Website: home-depot
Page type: billing-address
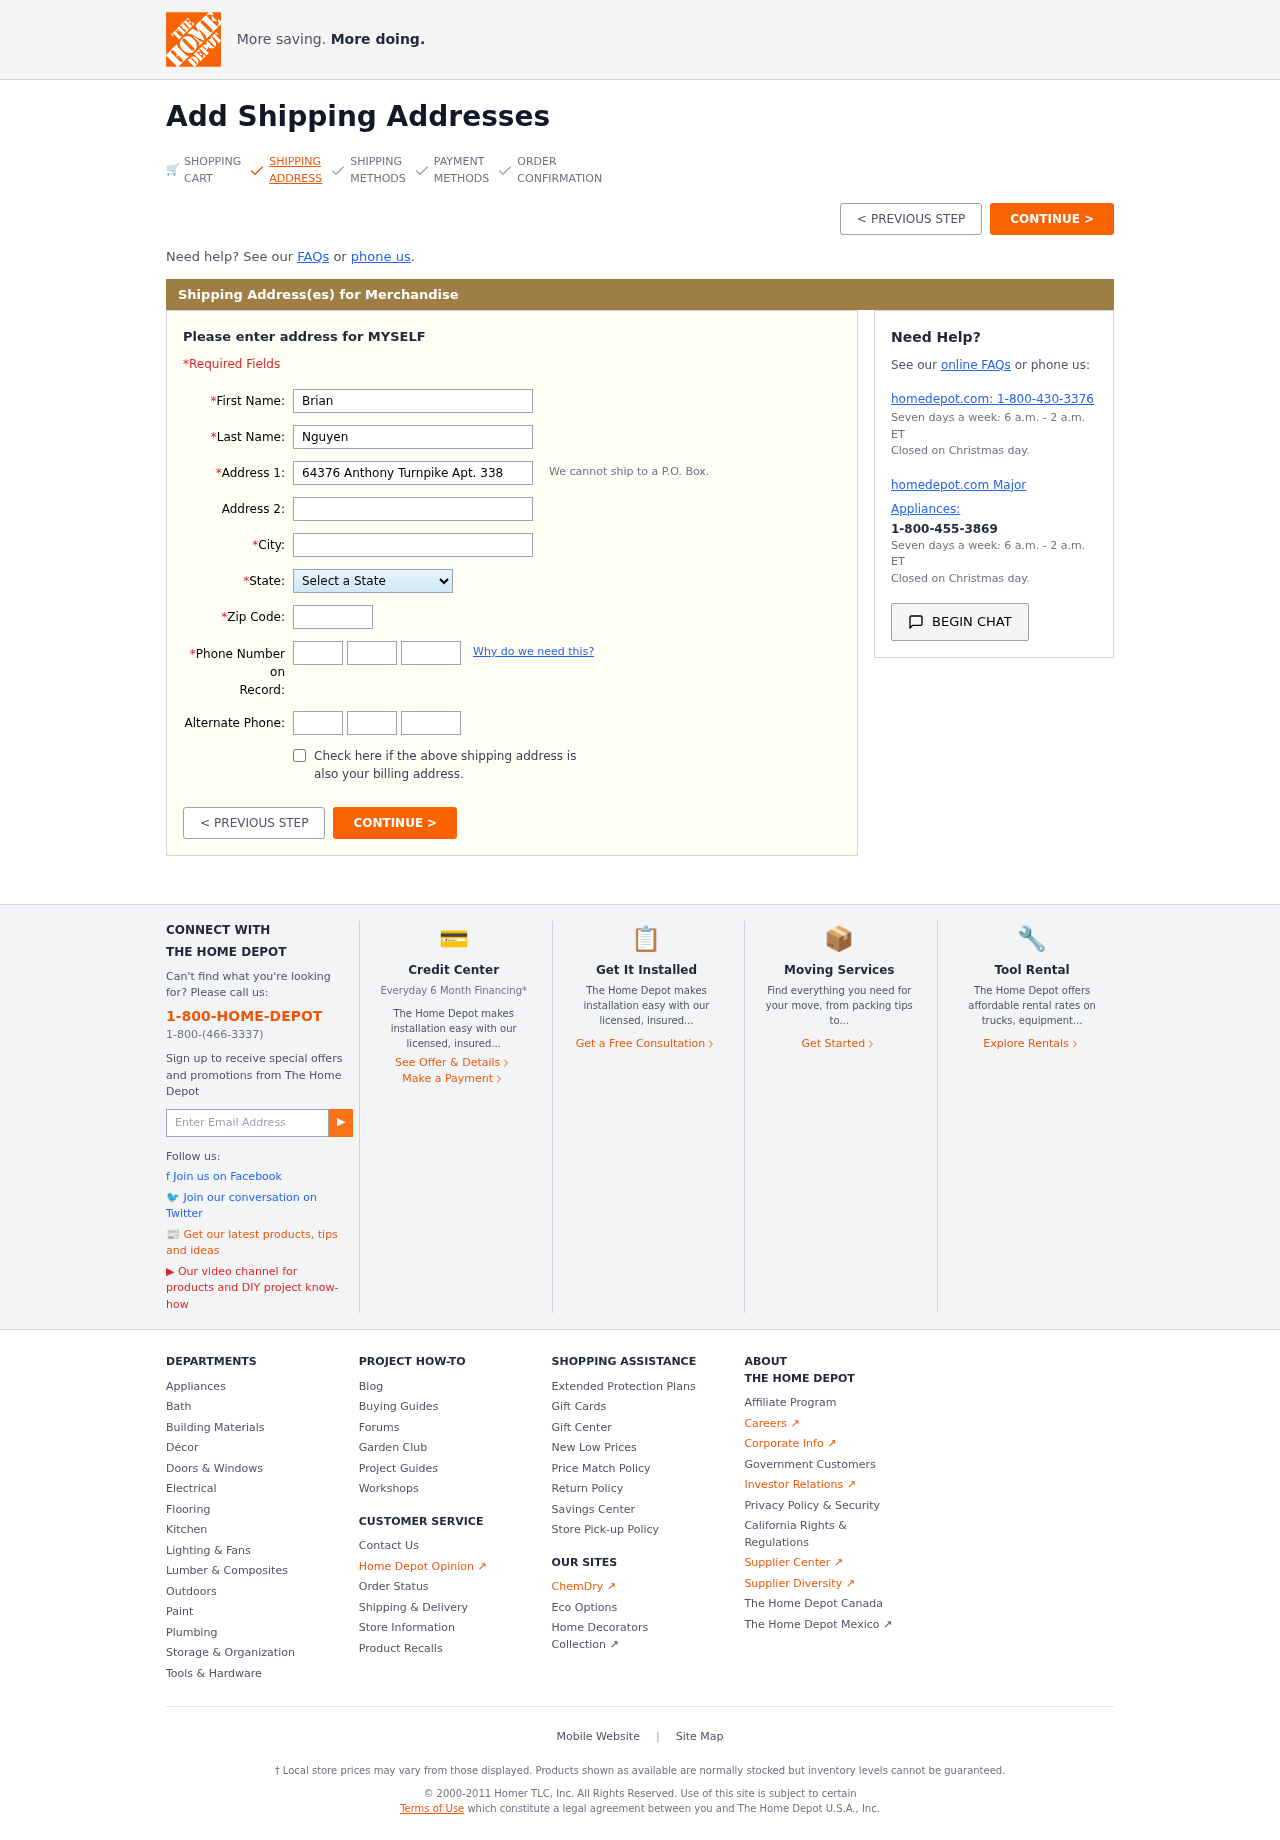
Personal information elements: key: PII_STATE
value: Texas
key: PII_FIRSTNAME
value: Brian
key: PII_LASTNAME
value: Nguyen
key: PII_STREET
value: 64376 Anthony Turnpike Apt. 338
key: PII_CITY
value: South Robin
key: PII_POSTCODE
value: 76870
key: PII_PHONE_AREA
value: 884
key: PII_PHONE_PREFIX
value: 839
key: PII_PHONE_LINE
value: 4861
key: PII_PHONE_ALT_AREA
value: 805
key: PII_PHONE_ALT_PREFIX
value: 597
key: PII_PHONE_ALT_LINE
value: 6755